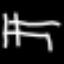
Label: bed